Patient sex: M
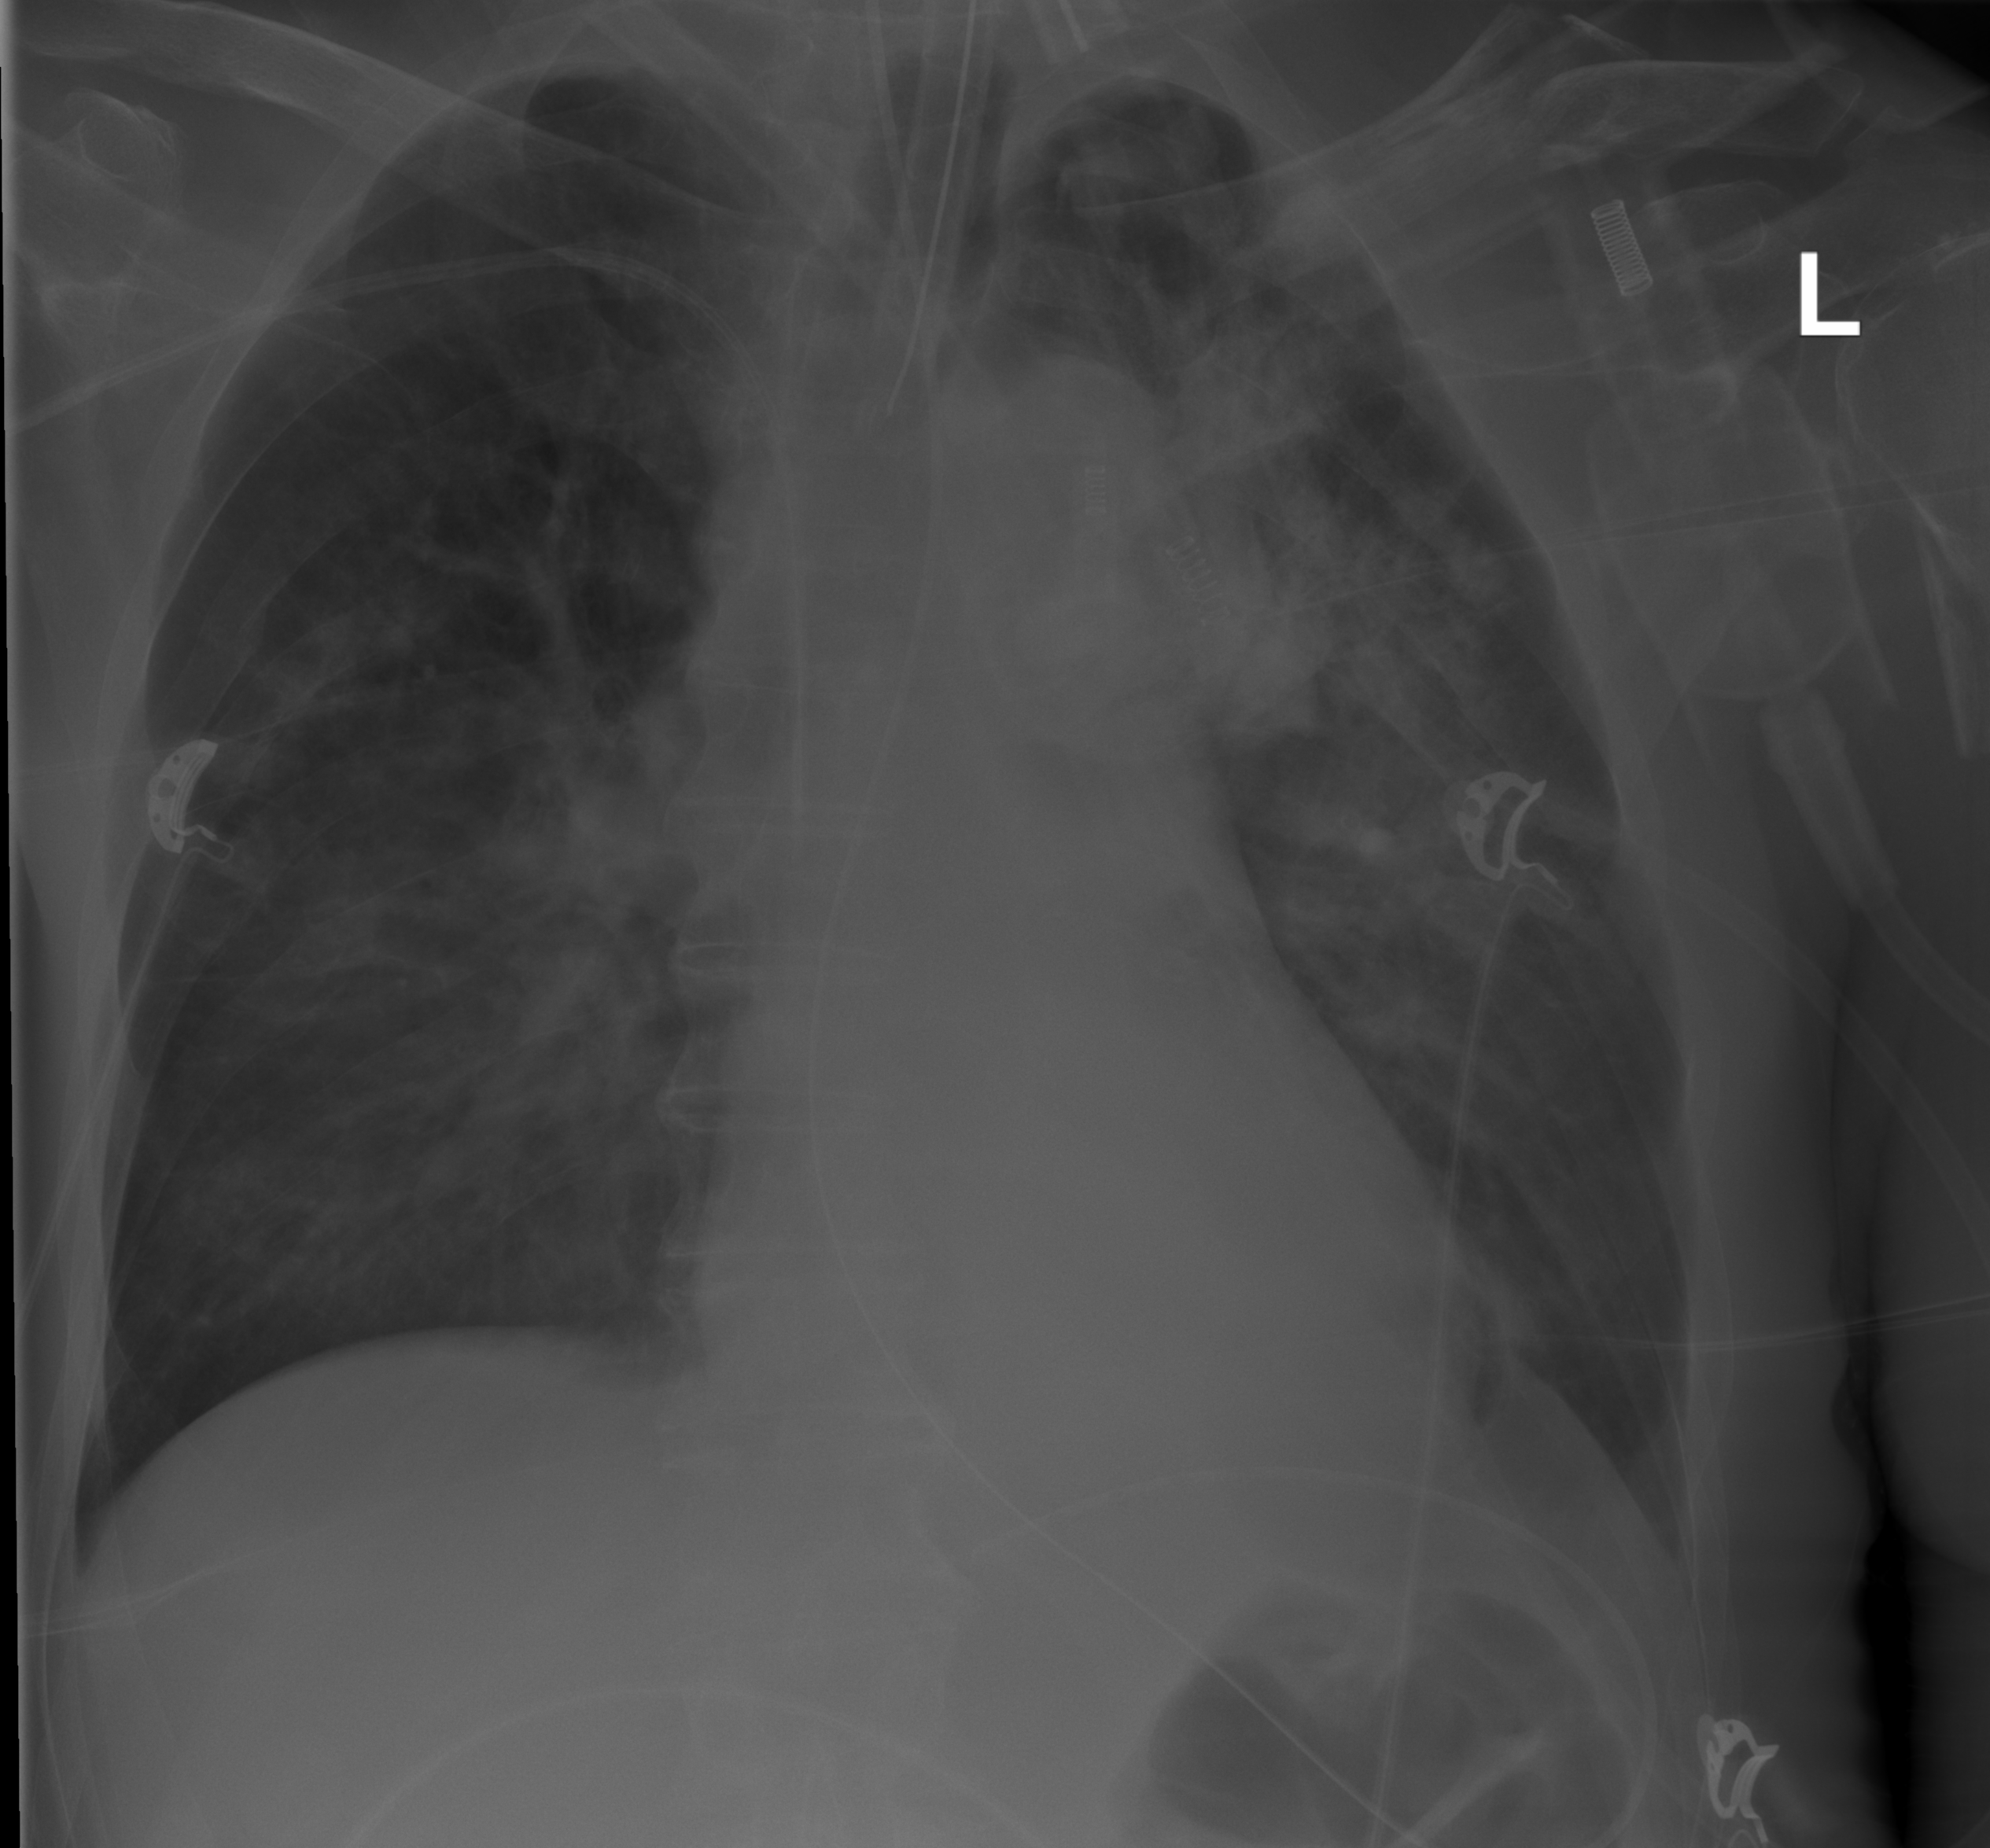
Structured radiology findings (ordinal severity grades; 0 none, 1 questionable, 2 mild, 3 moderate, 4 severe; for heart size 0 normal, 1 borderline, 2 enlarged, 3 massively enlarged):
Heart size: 1
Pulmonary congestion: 0
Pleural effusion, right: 0
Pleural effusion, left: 2
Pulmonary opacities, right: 0
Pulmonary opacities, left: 3
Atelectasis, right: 0
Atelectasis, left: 2